Aerial crown-view tile of a tropical tree (Barro Colorado Island, Panama), acquired 20250715:
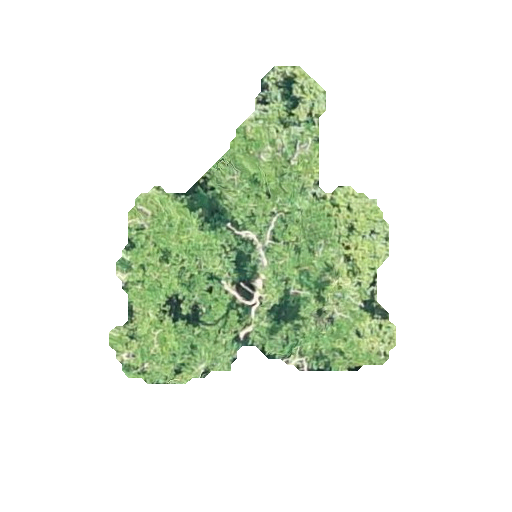
Species: Platypodium elegans
GBIF accepted scientific name: Platypodium elegans
Crown area: 83.077 m²